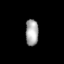
Tissue: lung
Cell type: Endothelial cells
Senescence score: 0.5797
Nuclear area (px): 334
Mean DAPI intensity: 166.844